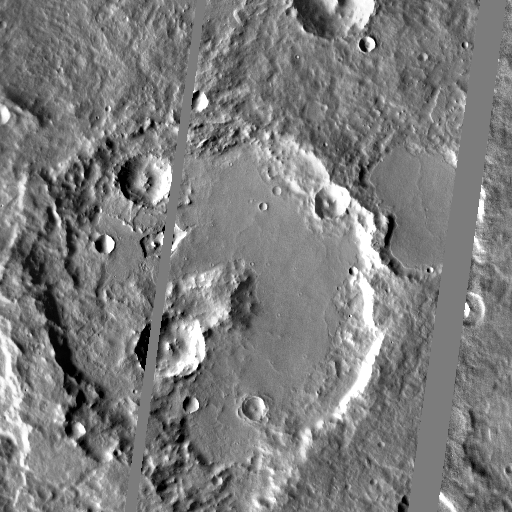
Crater classes present: Background, Other, Layered, Buried